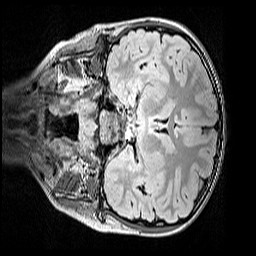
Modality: FLAIR
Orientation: coronal
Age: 10
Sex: female
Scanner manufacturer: siemens
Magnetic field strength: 3 T
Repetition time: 5 s
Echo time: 0.388 s